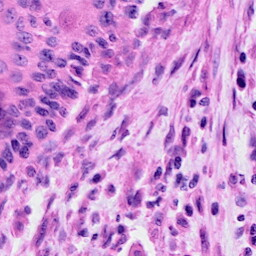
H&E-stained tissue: Cervix